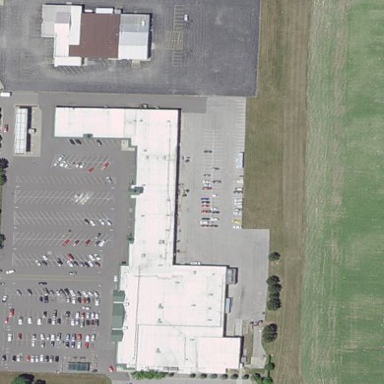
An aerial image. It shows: Parking area.